Question: Is there a way to increase the padding/offset of the polar plot tick labels (theta)?
'''
import matplotlib
import numpy as np
from matplotlib.pyplot import figure, show, grid
# make a square figure
fig = figure(figsize=(2, 2))
ax = fig.add_axes([0.1, 0.1, 0.8, 0.8], polar=True, axisbg='#d5de9c')
ax.set_yticklabels([])
r = np.arange(0, 3.0, 0.01)
theta = 2*np.pi*r
ax.plot(theta, r, color='#ee8d18', lw=3)
ax.set_rmax(2.0)
show()
'''
I'd like to have theta tick labels further away from the polar plot so they don't overlap.

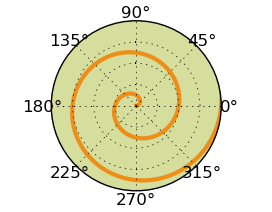
Answer: First of all; seeing as how you have specified the 'figsize' to be (2,2) and having the 'ax' occupy 80 % of both the width and height, you have space left over to pad the ticklabels. This could cause the ticklabels to be "cut off" at the figure's egdes. This can easily be "fixed" by either
- 'figsize'- 'ax'-
or any combination of these. Another, in my opinion better, solution to this "problem" is to use a subplot rather than specifying the 'Axes''s bounds;
'''
ax = fig.add_subplot(111, polar=True, axisbg='#d5de9c')
'''
as this makes it possible to use the method 'tight_layout()' which automatically configures the figure layout to nicely include all elements.
Then over to the real problem at hand; the padding. On a 'PolarAxes' you can set, among other things, the radial placement of the theta-ticks. This is done by specifying the fraction of the polar axes radius where you want the ticklabels to be placed as an argument to the 'frac' parameter of the 'PolarAxes''s <URL> method. The argument should be a fraction of the axes' radius where you want the ticklabels placed. I.e. for 'frac' < 1 the ticklabels will be placed inside the axes, while for 'frac' > 1 they will be placed outside the axes.
Your code could then be something like this:
'''
import numpy as np
from matplotlib.pyplot import figure, show, grid, tight_layout
# make a square figure
fig = figure(figsize=(2, 2))
ax = fig.add_subplot(111, polar=True, axisbg='#d5de9c')
ax.set_yticklabels([])
r = np.arange(0, 3.0, 0.01)
theta = 2*np.pi*r
ax.plot(theta, r, color='#ee8d18', lw=3)
ax.set_rmax(2.0)
# tick locations
thetaticks = np.arange(0,360,45)
# set ticklabels location at 1.3 times the axes' radius
ax.set_thetagrids(thetaticks, frac=1.3)
tight_layout()
show()
'''

You should try different values for 'frac' to find a value that is best suited for your needs.
If you don't specify a value to the parameter 'frac' as above, i.e. 'frac' has default value 'None', the code outputs a plot as below. Notice how the radius of the plot is bigger, as the ticklabels don't "occupy as much space" as in the example above.